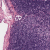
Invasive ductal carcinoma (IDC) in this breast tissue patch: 0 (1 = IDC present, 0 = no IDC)